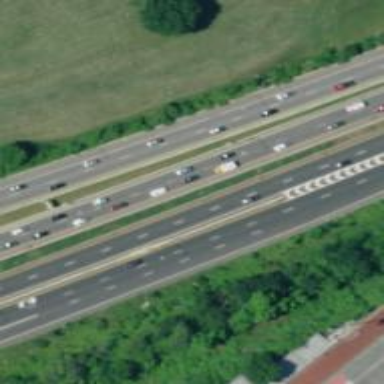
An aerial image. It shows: Motorway classified as "Other Freeway and Expressway" according to HFCS.